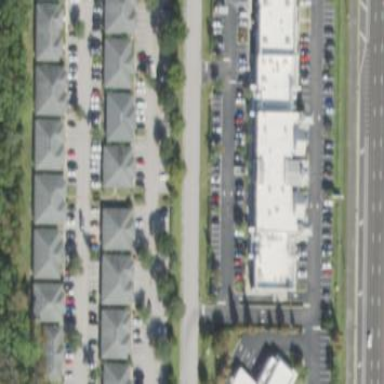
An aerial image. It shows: Retail area.